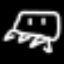
Label: frog